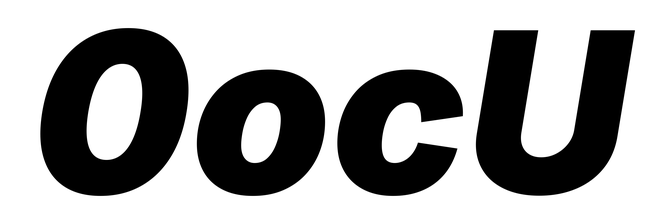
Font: Inter-Italic_Black_Italic